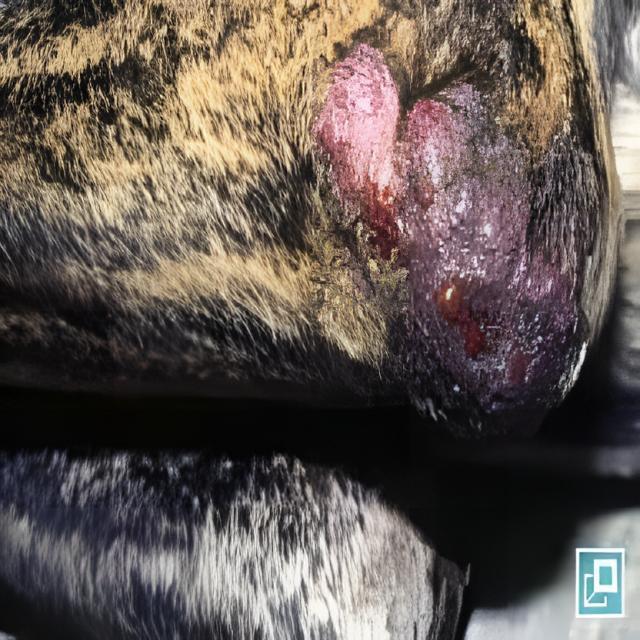
Canine dermatitis — inflammation of the skin presenting with erythema, pruritus, papules, and excoriation. May be allergic, contact, or atopic in origin.